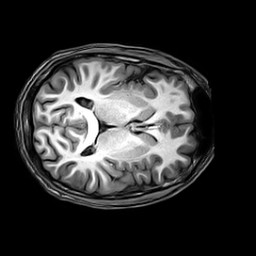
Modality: T1w
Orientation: axial
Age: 30
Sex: male